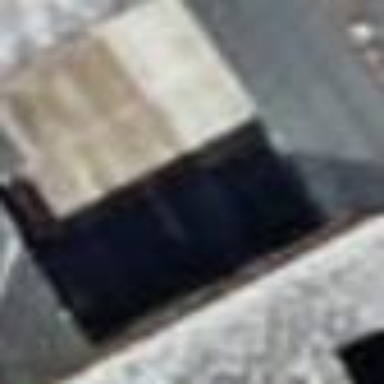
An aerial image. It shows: Part of building.